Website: apple
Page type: account-selection
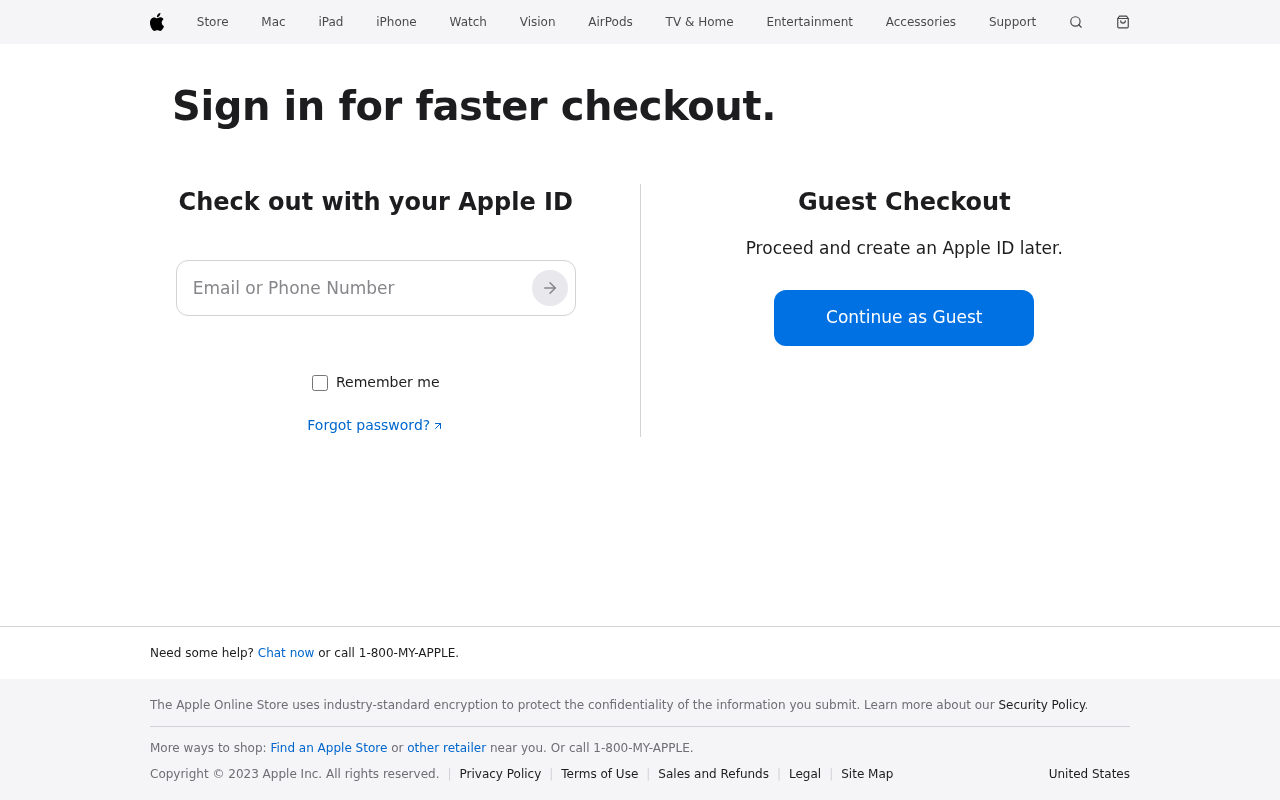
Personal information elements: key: PII_EMAIL
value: erika_frazier@yahoo.com